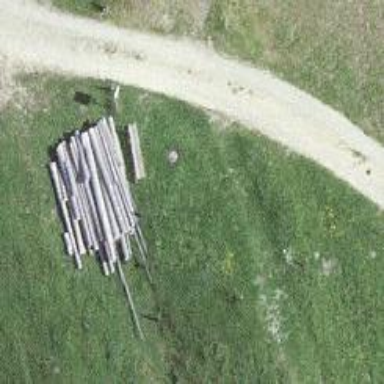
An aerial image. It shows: Bench for seating.